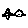
Label: bird